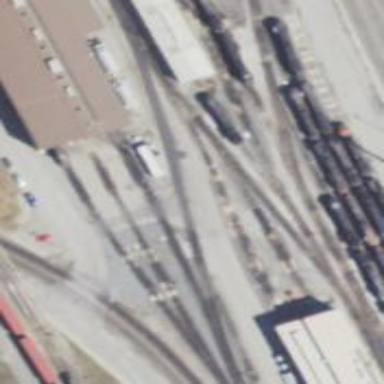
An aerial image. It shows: Railway siding for service.